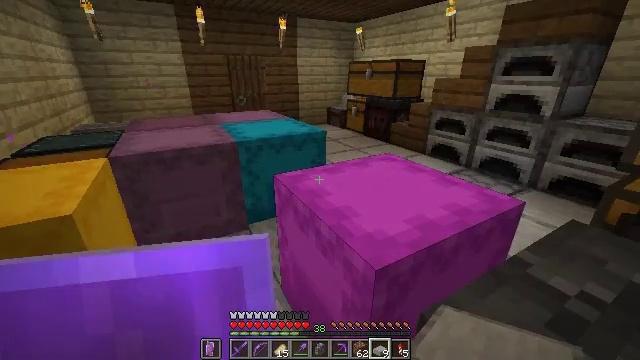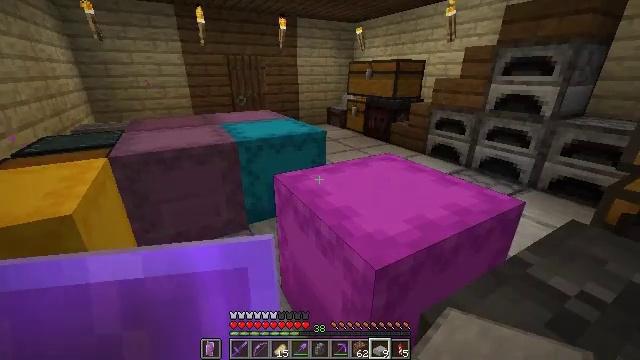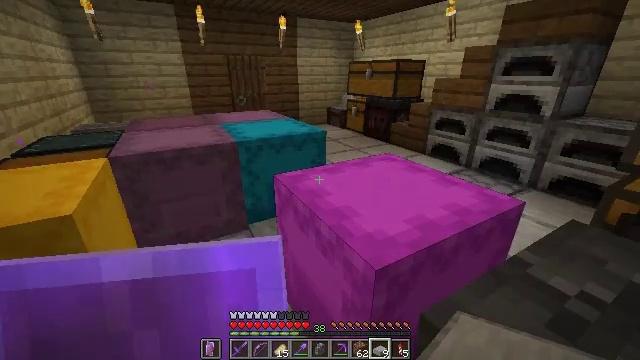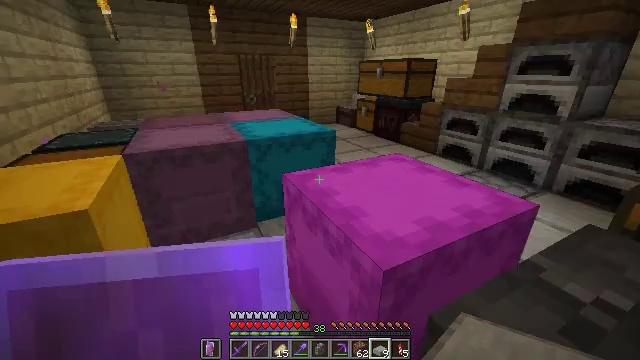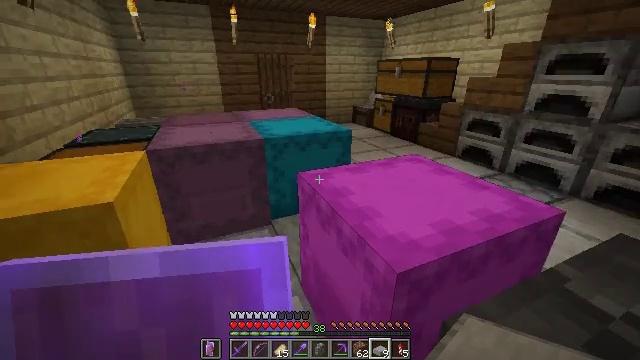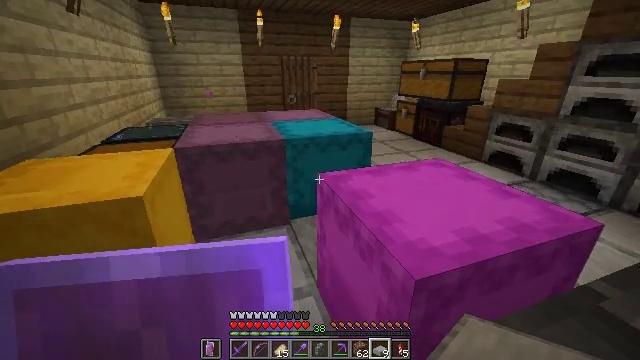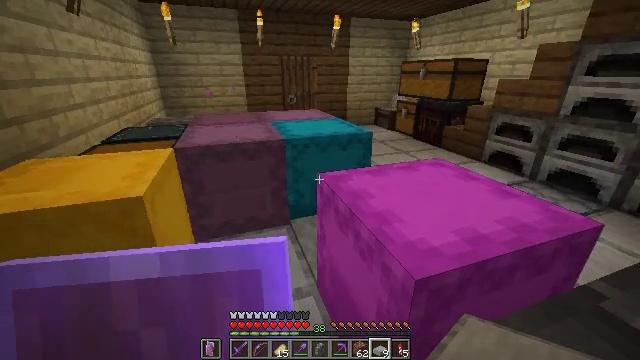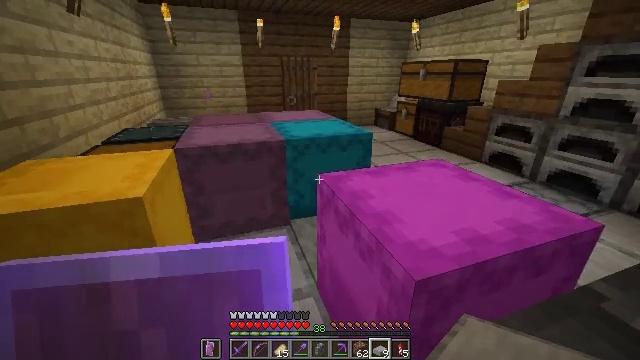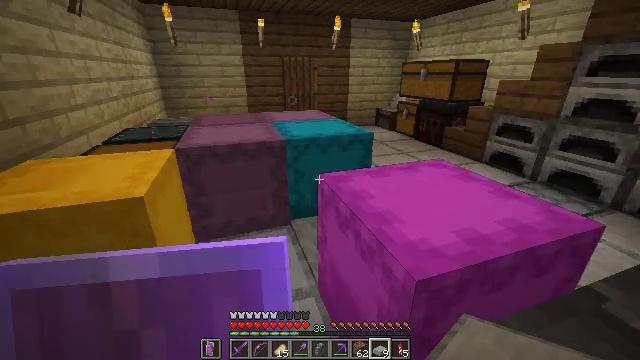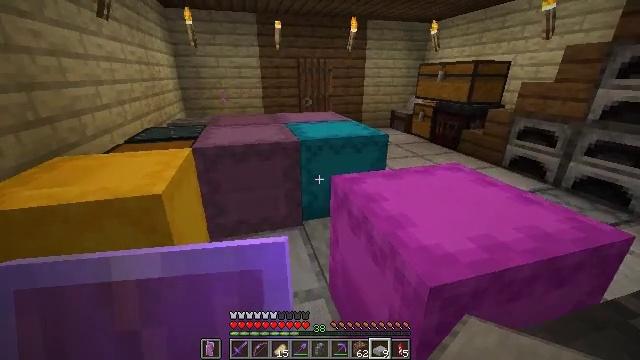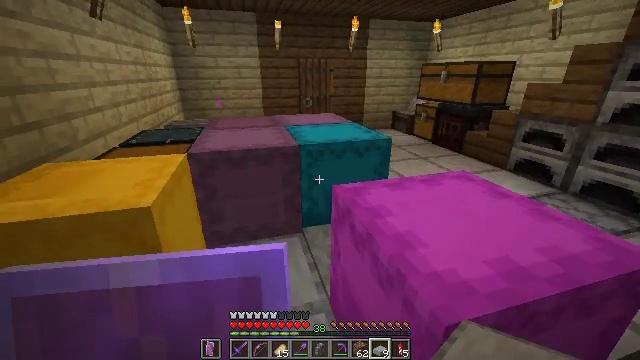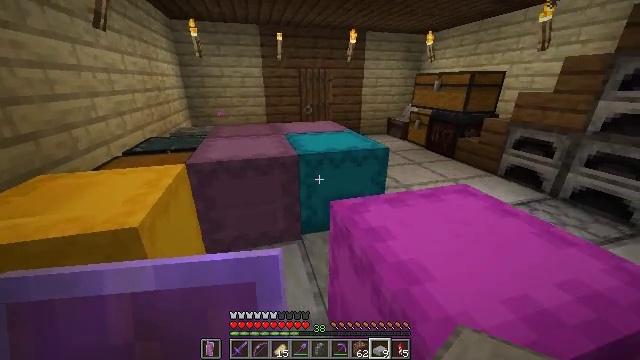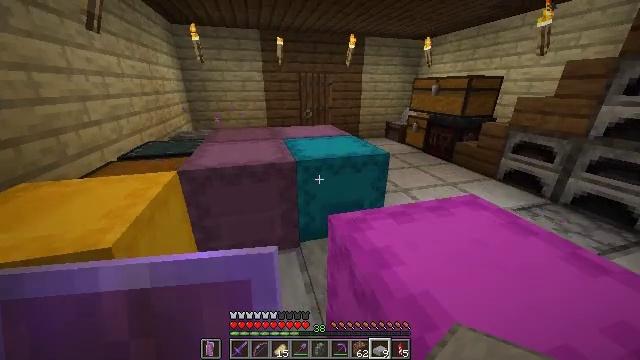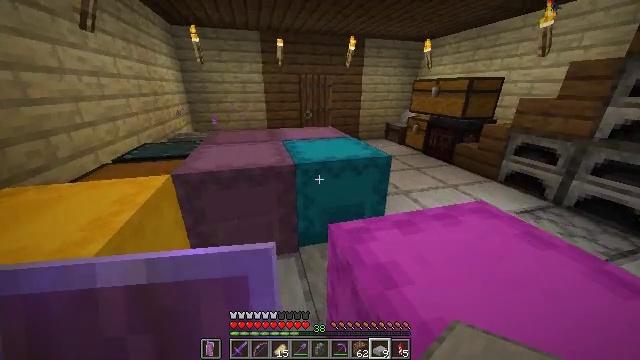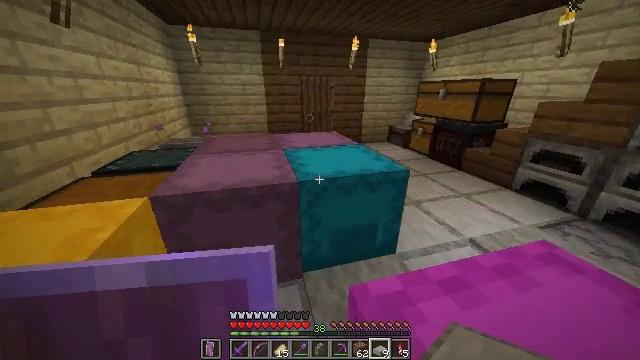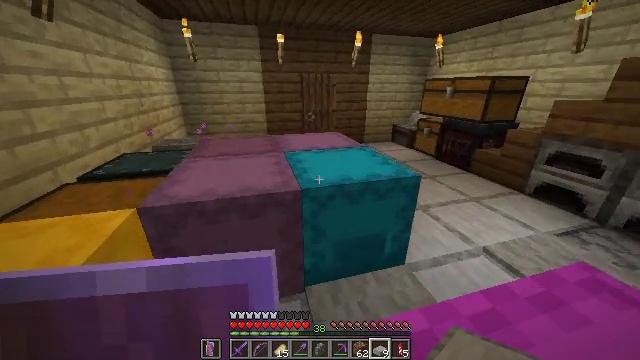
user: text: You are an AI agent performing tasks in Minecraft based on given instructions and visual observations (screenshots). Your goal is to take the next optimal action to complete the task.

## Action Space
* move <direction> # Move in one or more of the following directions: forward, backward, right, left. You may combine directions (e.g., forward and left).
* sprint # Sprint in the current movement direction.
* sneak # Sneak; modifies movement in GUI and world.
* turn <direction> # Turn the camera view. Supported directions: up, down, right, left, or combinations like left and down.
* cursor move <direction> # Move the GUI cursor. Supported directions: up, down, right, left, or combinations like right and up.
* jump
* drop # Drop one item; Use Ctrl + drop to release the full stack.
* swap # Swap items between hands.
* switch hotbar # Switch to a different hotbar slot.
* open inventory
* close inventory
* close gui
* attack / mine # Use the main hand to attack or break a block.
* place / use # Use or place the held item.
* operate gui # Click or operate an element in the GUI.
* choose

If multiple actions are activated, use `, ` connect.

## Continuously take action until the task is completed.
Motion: motion action
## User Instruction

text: Open the crafting table to craft a smooth stone slab.
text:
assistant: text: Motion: no_op
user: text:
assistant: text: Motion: no_op
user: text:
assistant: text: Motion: turn left
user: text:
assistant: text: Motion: turn left
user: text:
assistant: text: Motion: turn left
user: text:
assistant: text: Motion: sprint
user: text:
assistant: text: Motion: sprint
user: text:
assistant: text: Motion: sprint
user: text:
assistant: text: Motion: sprint, turn left
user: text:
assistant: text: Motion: move forward, sprint
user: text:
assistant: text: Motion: move forward, sprint
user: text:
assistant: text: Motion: move forward, sprint
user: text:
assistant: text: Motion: move forward, sprint
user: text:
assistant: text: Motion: move forward, sprint
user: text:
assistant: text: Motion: move forward, sprint
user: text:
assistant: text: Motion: move forward, sprint
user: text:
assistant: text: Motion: move forward, sprint
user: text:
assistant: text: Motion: move forward, sprint
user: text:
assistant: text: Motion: move forward, sprint
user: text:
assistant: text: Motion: move forward, sprint, jump
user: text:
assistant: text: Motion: move forward, sprint, jump
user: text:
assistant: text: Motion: move forward, sprint, jump
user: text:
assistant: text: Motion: move forward, sprint, jump
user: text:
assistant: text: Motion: move forward, sprint, jump
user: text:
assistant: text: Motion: move forward, sprint, jump
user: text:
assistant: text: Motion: move forward, sprint
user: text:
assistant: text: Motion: move forward, sprint
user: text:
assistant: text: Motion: move forward, sprint
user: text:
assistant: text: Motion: move forward, sprint
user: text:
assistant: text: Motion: move forward, sprint